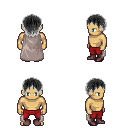
a pixel art fantasy rpg character, male body template, human, tanned skin, gray cape, red pants, gray plain hairstyle, maroon shoes, four views (front, back, left, right), 2x2 character sprite sheet, small pixel art, hard edges, no anti-aliasing